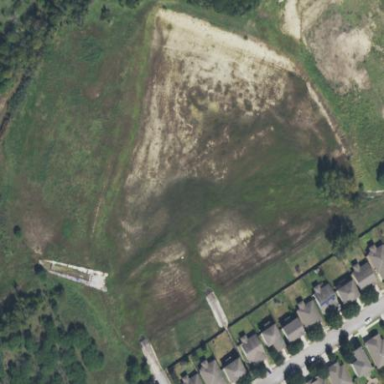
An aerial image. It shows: Detention water basin.